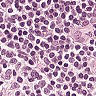
Metastatic tissue present: no